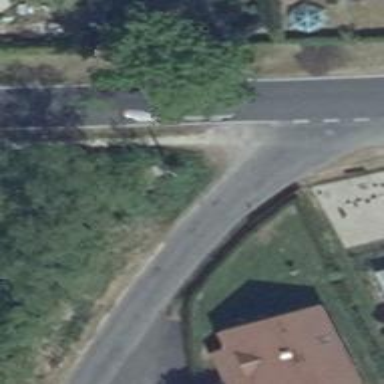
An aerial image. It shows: Smooth asphalt road in residential area.